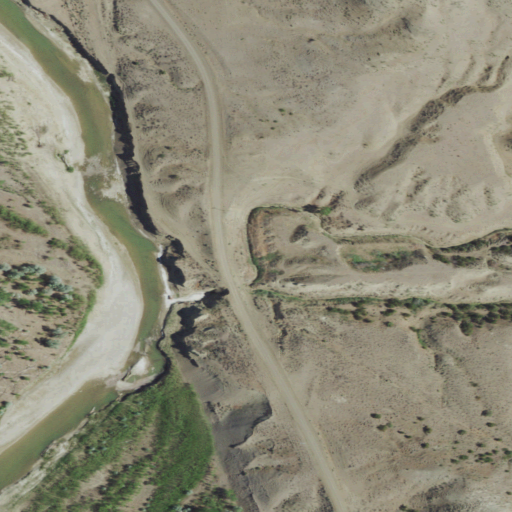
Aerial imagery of valley in Montana named Bridge Coulee containing grassland, shrub, woody wetlands, open water, and herbaceous wetlands